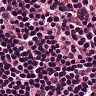
Metastatic tissue present: no